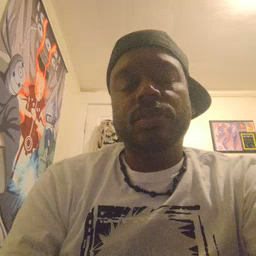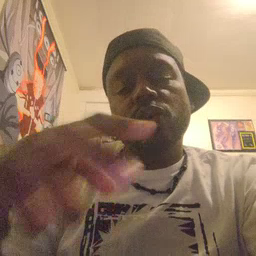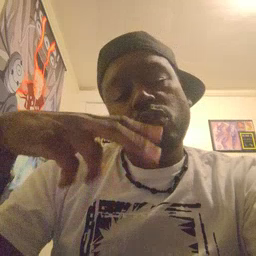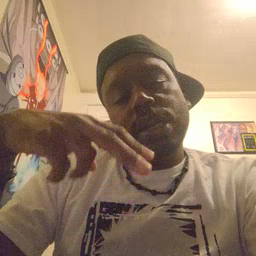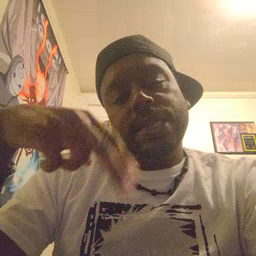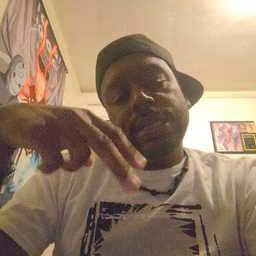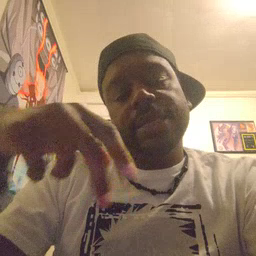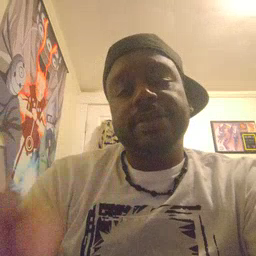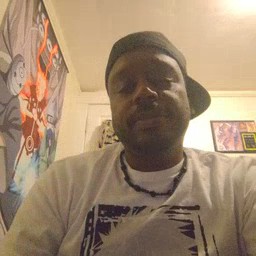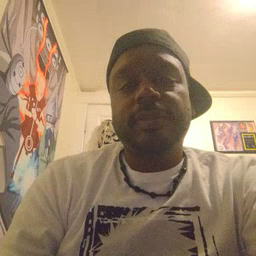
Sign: read